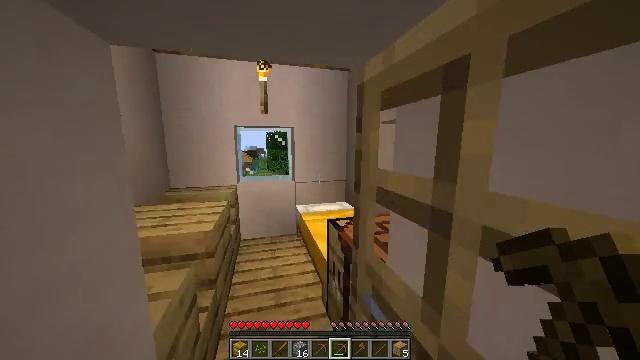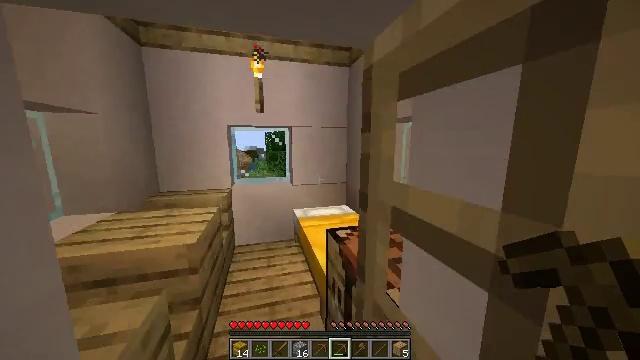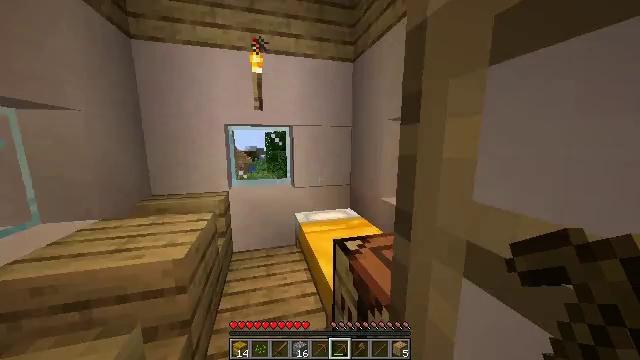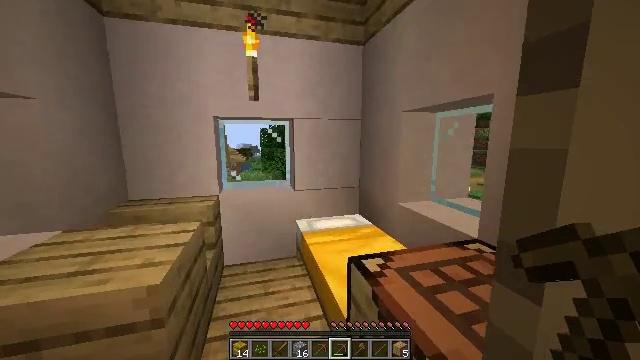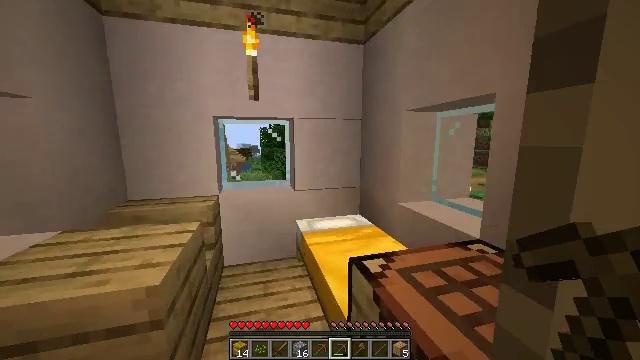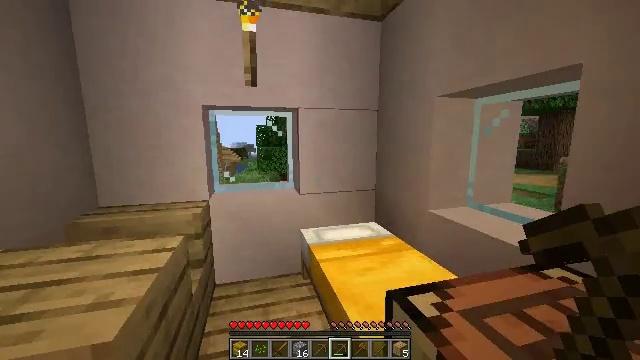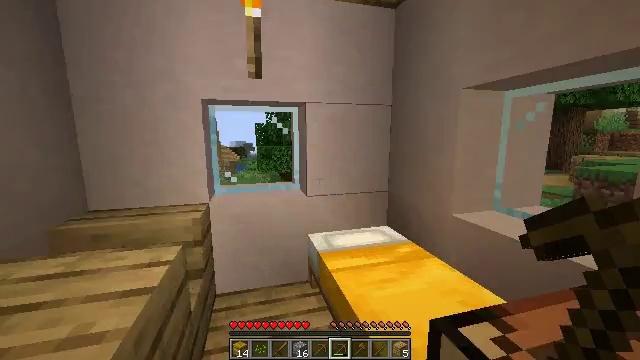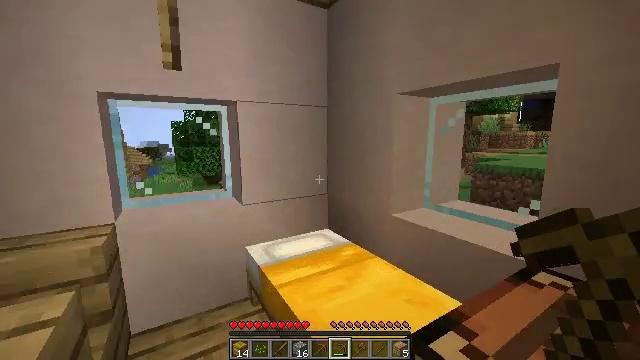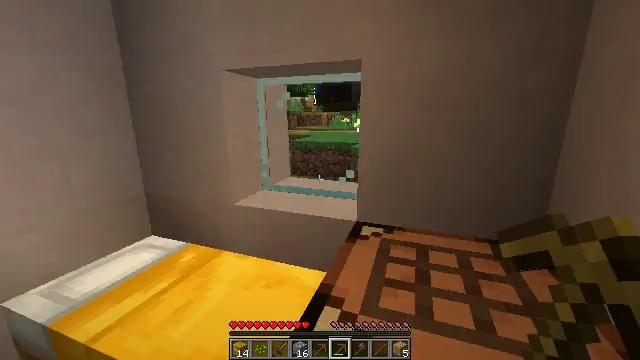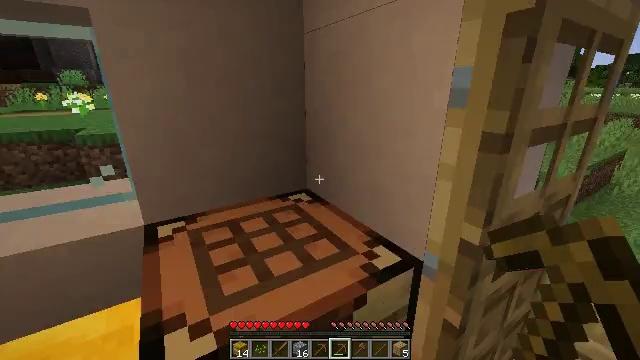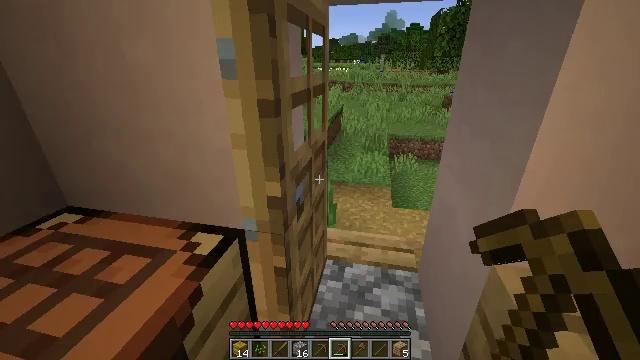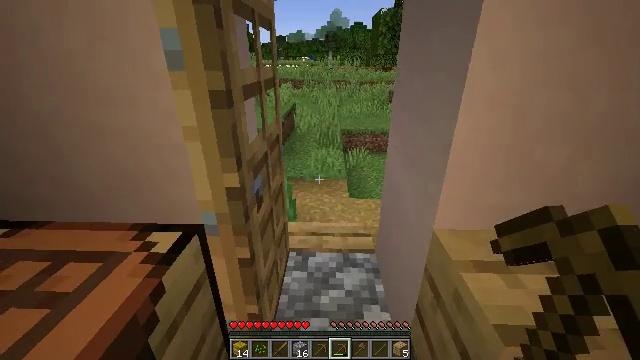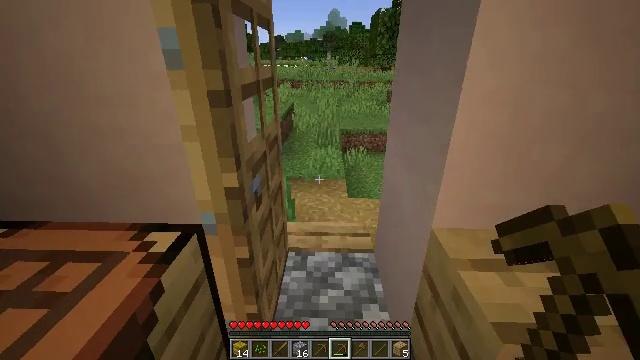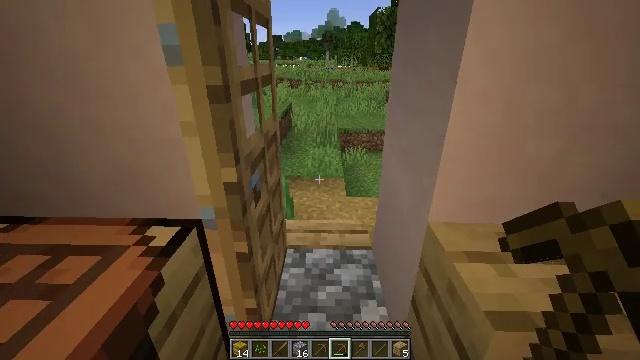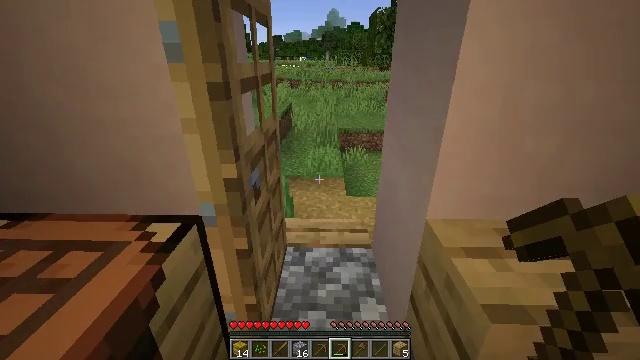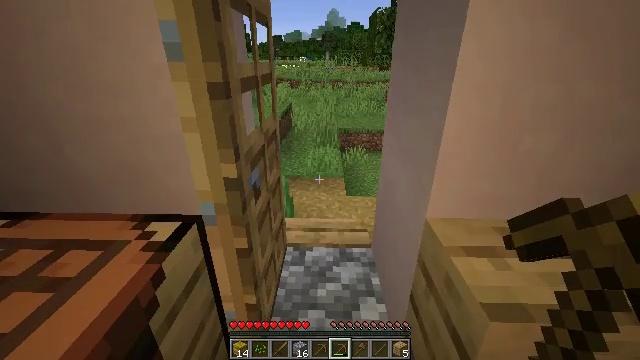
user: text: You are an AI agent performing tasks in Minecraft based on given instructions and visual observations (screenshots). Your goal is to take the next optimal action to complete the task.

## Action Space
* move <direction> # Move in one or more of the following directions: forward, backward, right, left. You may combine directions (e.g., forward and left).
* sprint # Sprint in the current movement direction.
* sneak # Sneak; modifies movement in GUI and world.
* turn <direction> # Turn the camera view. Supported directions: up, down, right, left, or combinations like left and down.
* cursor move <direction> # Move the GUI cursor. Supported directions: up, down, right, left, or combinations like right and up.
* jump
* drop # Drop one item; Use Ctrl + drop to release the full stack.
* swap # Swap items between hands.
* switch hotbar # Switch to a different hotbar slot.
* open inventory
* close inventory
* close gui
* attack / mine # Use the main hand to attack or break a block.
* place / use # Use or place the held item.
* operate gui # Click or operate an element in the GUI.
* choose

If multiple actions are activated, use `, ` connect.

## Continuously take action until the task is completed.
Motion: motion action
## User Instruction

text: Prepare to craft some wheat.
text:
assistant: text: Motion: move forward and move right
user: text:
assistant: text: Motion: move forward and move right
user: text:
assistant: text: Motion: move forward
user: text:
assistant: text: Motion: move forward
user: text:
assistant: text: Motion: move forward
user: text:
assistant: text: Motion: move forward and move left
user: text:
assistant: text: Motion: move forward and move left, turn right
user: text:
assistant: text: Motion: move forward and move left, turn right and down
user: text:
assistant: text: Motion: turn right and down
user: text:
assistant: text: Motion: turn right and down
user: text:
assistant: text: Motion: turn right
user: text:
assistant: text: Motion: no_op
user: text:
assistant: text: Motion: no_op
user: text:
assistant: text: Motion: no_op
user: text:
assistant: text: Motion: no_op
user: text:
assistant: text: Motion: no_op
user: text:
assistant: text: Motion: no_op
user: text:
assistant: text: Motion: no_op
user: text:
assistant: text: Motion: turn left
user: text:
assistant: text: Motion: turn left
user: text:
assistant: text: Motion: turn left
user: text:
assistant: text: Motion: no_op
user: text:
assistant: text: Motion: no_op
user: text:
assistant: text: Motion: use / place
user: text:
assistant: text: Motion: use / place
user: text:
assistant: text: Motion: use / place
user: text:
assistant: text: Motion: no_op
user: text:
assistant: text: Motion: no_op
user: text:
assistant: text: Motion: no_op
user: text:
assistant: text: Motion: no_op